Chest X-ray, AP view. Patient: 22 years old, sex M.
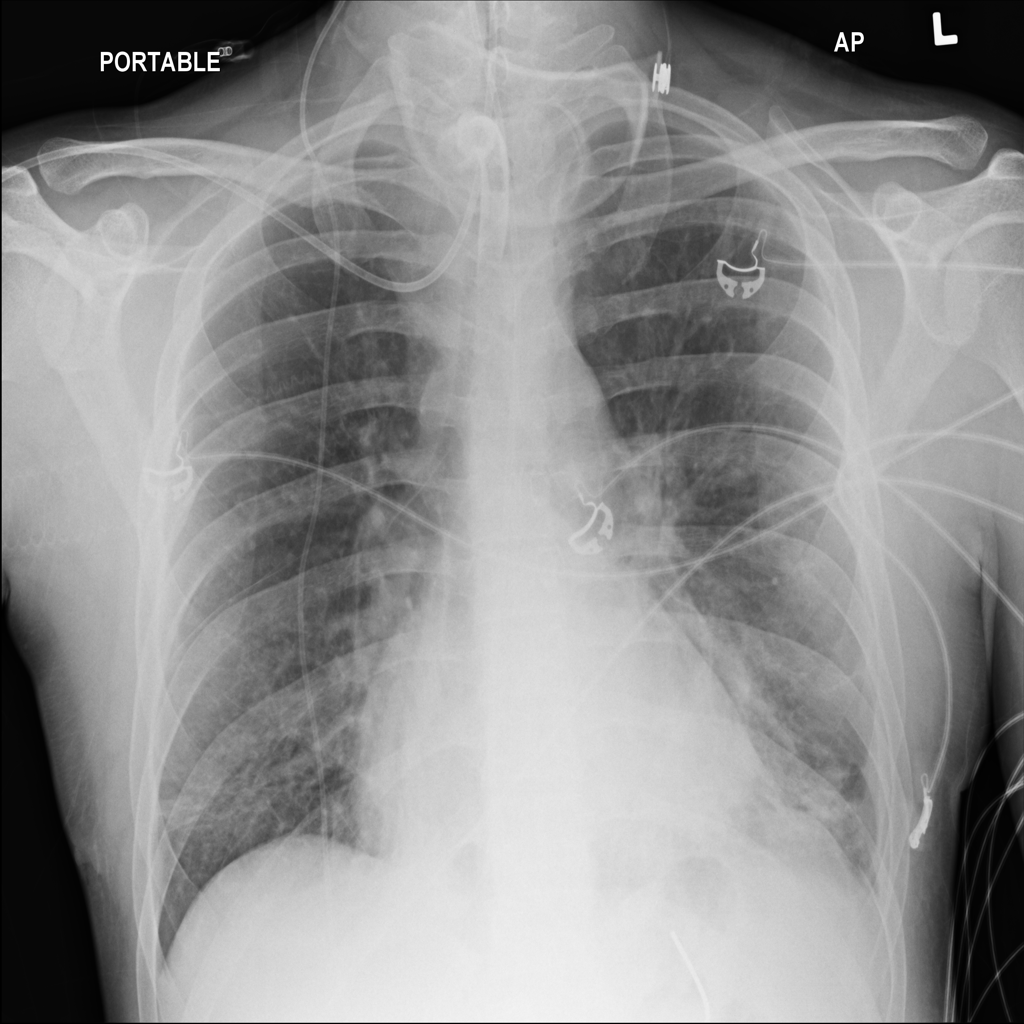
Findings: Effusion, Infiltration